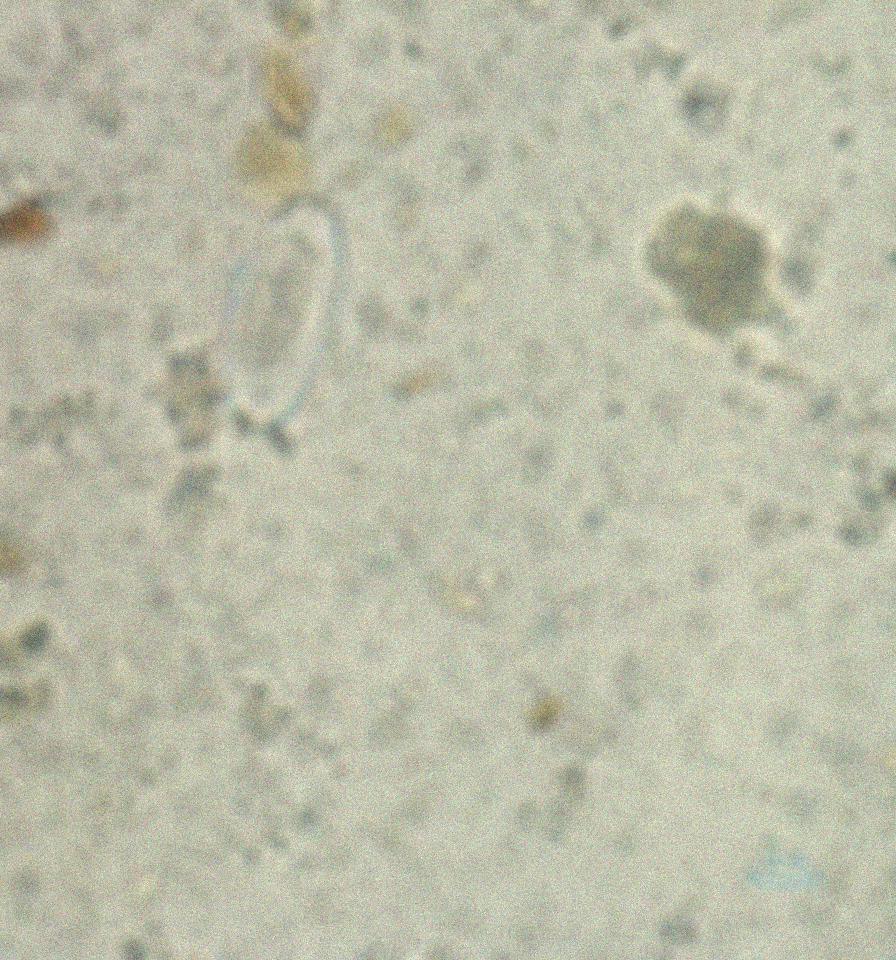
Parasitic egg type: Enterobius vermicularis